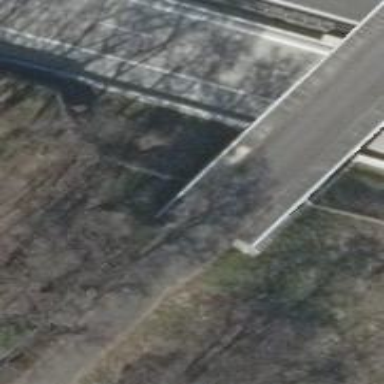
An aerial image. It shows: Asphalt track on bridge with grade1 tracktype.